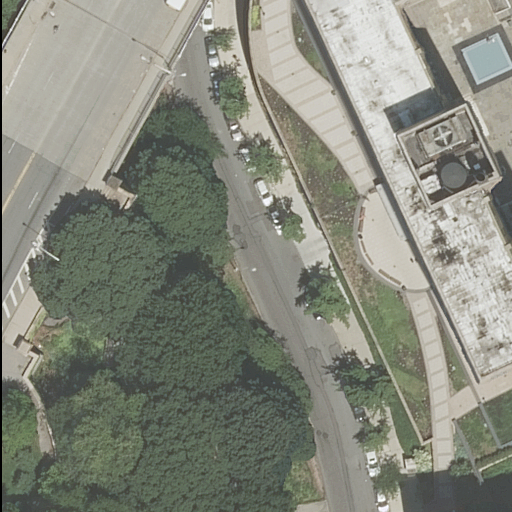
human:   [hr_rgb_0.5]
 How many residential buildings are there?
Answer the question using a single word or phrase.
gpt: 2

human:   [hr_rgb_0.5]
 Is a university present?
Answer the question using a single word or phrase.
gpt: yes

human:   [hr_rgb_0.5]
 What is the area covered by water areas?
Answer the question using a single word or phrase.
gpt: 0m2

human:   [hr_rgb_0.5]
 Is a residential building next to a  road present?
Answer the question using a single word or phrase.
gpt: yes

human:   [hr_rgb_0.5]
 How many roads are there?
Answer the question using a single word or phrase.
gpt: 4

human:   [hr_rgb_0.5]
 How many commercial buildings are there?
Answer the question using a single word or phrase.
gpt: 0

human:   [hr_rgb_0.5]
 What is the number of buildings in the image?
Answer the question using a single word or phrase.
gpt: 2

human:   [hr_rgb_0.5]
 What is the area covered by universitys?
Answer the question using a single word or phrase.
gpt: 10640m2

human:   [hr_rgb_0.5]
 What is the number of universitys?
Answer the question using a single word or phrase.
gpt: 1

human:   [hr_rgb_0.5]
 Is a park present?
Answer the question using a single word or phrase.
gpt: yes

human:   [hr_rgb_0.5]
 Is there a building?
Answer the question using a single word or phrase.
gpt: yes

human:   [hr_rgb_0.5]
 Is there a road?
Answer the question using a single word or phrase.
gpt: yes

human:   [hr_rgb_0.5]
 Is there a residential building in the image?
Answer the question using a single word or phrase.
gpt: yes

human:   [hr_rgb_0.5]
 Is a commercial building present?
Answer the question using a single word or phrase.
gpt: no

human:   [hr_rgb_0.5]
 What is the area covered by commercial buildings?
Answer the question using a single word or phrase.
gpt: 0m2

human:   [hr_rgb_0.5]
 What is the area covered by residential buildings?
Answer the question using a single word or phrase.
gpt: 1586m2

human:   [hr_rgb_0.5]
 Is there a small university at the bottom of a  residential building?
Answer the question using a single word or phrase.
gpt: no

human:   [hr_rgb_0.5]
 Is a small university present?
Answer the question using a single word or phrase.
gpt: no

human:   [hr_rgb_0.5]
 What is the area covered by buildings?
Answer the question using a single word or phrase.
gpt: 1586m2

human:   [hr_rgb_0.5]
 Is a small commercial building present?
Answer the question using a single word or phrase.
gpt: no

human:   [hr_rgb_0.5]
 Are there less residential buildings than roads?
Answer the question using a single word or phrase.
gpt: yes

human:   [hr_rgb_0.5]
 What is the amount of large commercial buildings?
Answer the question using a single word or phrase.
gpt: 0

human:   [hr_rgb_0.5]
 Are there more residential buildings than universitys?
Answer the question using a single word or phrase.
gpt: yes

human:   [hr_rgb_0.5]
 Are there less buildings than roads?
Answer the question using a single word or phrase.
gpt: yes

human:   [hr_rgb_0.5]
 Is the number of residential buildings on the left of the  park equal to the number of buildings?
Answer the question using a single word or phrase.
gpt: no

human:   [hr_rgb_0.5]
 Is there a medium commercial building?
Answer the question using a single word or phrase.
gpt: no

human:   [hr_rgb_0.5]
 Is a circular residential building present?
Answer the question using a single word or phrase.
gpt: no

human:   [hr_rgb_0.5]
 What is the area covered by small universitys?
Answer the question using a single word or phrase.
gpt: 0m2

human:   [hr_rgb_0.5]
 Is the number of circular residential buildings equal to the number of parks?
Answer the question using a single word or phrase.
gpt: no

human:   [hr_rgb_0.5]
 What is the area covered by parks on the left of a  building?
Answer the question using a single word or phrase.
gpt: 2m2

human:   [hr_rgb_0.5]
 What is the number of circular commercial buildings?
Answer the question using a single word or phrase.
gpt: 0

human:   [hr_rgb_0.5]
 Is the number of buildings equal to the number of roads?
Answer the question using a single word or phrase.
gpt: no

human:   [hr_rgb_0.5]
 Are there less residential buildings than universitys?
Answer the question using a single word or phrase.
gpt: no

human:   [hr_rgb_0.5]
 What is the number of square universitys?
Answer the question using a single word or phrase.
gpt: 0

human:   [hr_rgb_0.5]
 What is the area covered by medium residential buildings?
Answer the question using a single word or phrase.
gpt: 102m2

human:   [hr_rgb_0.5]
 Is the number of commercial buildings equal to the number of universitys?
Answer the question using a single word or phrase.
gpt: no

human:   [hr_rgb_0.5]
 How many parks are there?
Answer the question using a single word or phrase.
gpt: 1

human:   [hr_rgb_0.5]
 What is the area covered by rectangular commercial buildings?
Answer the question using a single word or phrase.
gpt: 0m2

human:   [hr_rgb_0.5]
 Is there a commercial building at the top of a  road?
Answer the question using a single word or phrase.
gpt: no

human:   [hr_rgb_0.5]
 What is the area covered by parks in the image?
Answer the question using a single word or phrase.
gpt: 2m2

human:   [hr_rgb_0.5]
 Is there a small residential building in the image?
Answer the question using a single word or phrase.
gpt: no

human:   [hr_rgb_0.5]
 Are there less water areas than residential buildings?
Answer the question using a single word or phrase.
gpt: yes

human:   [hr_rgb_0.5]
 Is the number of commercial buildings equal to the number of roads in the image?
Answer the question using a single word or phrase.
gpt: no

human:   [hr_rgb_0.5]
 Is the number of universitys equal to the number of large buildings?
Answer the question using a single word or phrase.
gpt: yes

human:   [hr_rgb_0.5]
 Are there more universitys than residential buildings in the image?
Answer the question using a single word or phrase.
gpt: no

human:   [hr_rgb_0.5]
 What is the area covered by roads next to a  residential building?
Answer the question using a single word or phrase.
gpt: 0m2

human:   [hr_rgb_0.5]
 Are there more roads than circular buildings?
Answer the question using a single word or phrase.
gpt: yes

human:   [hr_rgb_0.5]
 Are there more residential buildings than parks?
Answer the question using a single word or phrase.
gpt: yes

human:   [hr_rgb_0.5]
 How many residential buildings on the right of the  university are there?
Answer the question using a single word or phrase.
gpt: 0

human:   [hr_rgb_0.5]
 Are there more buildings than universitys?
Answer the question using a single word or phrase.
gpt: yes

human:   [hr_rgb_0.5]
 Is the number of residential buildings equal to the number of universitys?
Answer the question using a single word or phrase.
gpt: no

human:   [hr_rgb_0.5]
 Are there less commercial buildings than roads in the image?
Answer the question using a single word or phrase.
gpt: yes

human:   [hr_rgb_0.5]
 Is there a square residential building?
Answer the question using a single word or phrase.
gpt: no

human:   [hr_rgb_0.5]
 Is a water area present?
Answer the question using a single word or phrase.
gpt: no

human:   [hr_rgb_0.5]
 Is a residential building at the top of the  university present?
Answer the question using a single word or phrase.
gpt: no

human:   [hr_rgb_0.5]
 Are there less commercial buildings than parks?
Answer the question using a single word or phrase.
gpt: yes

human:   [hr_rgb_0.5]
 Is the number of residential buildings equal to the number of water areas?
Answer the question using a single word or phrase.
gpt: no

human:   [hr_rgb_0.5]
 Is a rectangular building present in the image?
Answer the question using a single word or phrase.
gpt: yes

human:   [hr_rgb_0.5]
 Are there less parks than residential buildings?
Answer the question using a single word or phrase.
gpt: yes

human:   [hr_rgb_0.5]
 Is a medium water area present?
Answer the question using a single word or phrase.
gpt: no

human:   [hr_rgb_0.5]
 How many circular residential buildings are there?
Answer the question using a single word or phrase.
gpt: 0

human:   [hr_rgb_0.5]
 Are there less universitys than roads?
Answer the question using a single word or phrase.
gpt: yes

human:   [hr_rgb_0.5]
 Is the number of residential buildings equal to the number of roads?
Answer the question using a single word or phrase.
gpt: no

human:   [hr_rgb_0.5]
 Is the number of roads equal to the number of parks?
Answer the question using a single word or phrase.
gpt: no